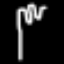
Label: fork